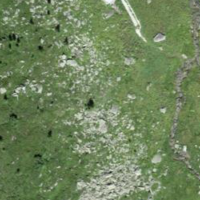
EUNIS habitat code: 26
Species observed at this site:
Erebia euryale